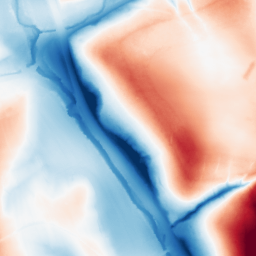
Category: classical
Decomposition family: gaussian_anisotropic
Decomposition parameters: sigma_x: 50
sigma_y: 10
Upsampling method: sinc_hamming
Upsampling parameters: scale: 2
kernel_size: 16
Upsampling scale: 2